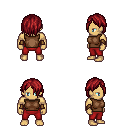
a pixel art fantasy rpg character, male body template, human, tanned skin, brown sleeveless shirt, red pants, brunette bangs hairstyle, leather bracers, four views (front, back, left, right), 2x2 character sprite sheet, small pixel art, hard edges, no anti-aliasing